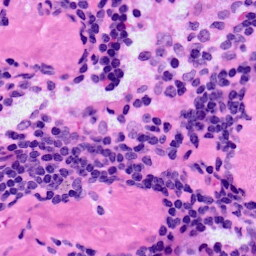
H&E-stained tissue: LymphNode